Question: I want to create a customized popup over the android's incoming call screen where I wish to add information for the user.
I want the popup to not disable any clickability from the background so that the user could still answer the call.
I know it is possible since many applications do it, e.g. <URL>:

:
1. A translucent theme did not work since it cancels the former activity's clickability.
2. A toast is not an option - I don't want it to disappear.
3. I know there are many similar threads - I read many of them and none answer my specific problem.
4. I already know how to "make something happen" once a call is receiver, so no need for INCOMING_CALL activity tips.
Would appreciate any help!
Thanks
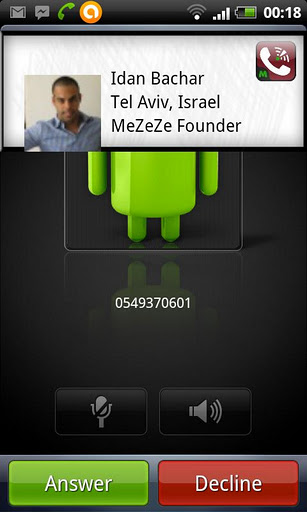
Answer: If you want to keep the Call activity still clickable, but not have any controls on your overlay, you can do this by calling
'''
getWindow().addFlags(WindowManager.LayoutParams.FLAG_NOT_TOUCHABLE);
getWindow().addFlags(WindowManager.LayoutParams.FLAG_NOT_TOUCH_MODAL);
'''
In the onCreate() method of the activity that is shown over the call.
The layout parameters useable together with this are:
'''
android:windowBackground="@android:color/transparent"
android:windowIsTranslucent="true"
android:windowAnimationStyle="@android:style/Animation.Translucent"
'''